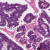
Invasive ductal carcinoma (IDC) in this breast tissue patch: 0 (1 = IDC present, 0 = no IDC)